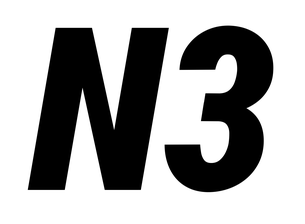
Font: Roboto-Italic_Condensed_Black_Italic